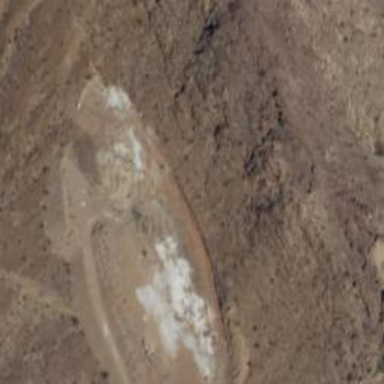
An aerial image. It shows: Quarry area.